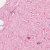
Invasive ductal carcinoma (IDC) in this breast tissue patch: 0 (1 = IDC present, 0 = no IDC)